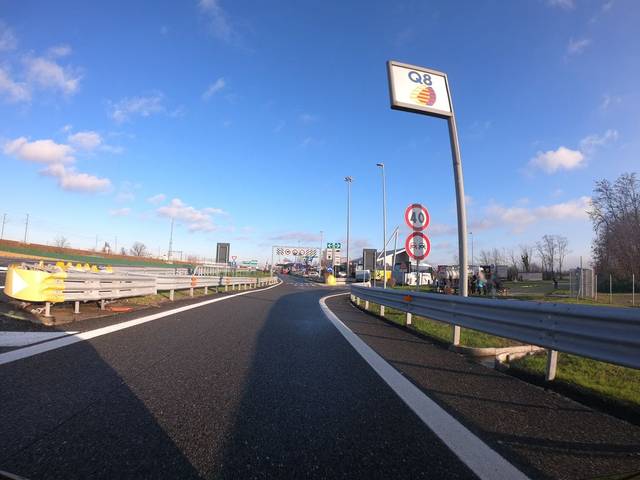
Region: Italy
Coordinates: 45.509, 9.038